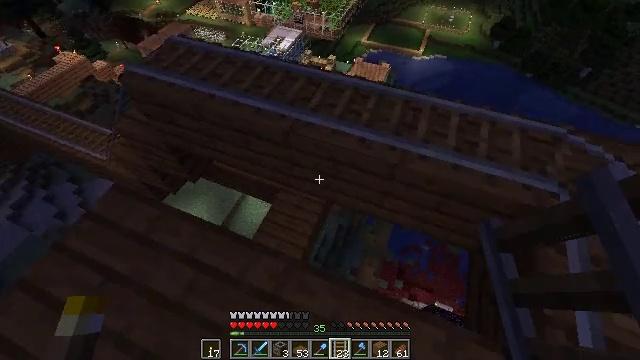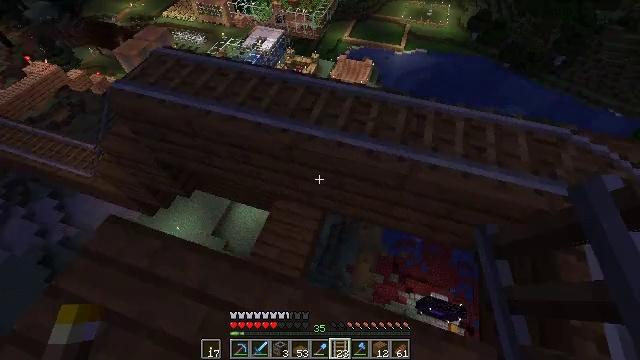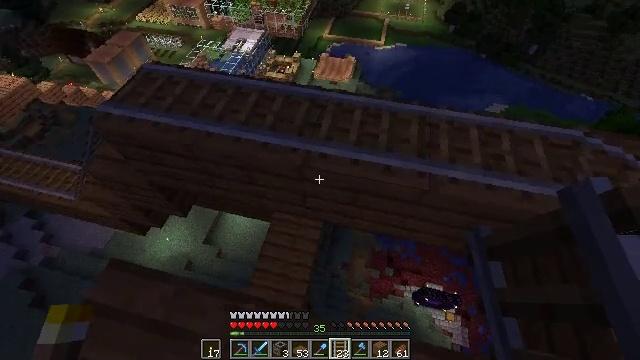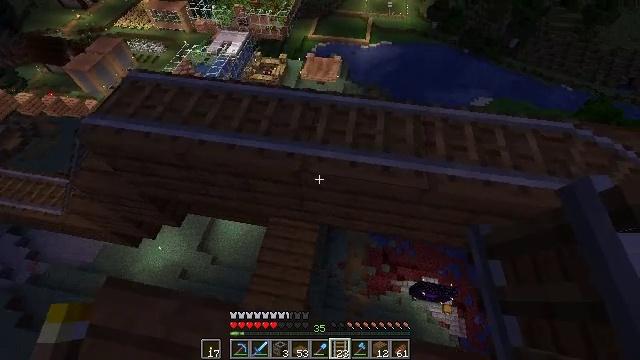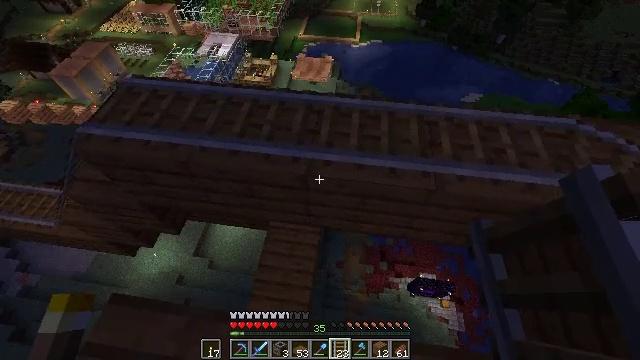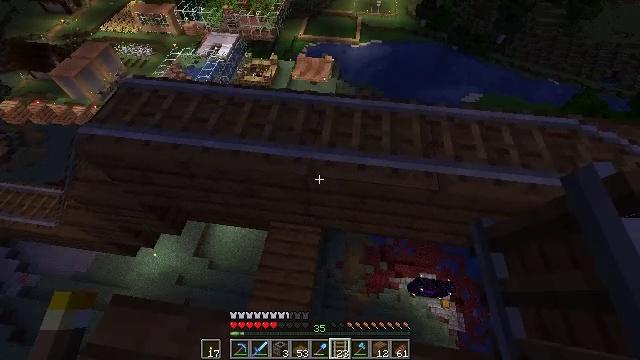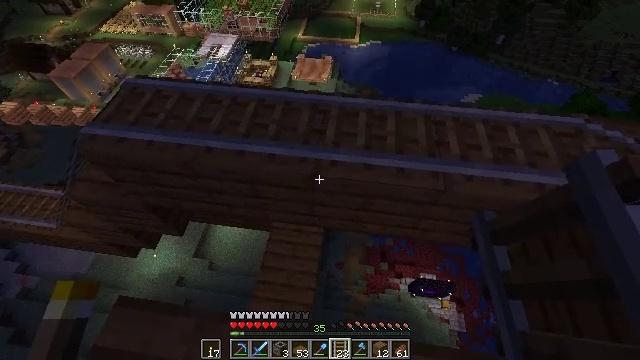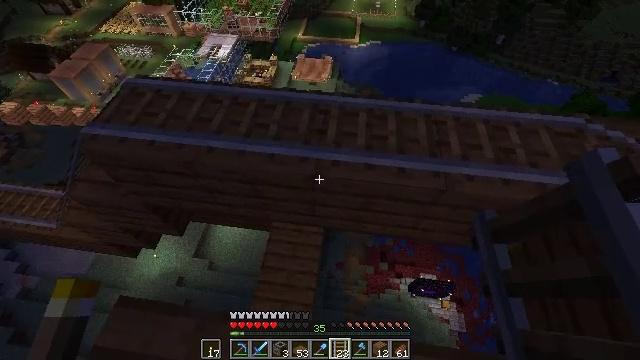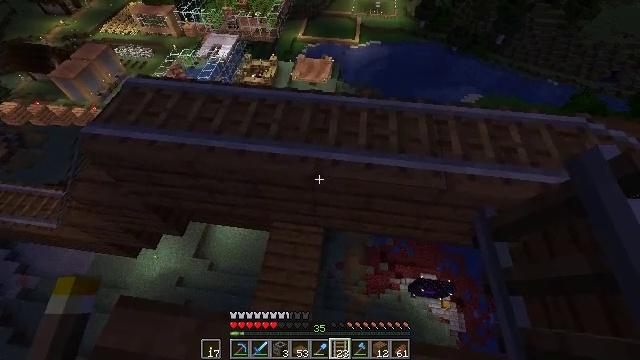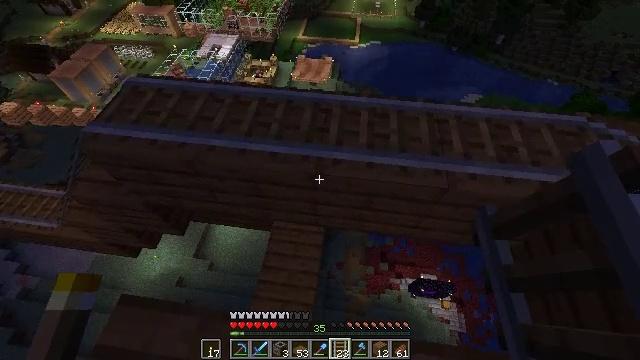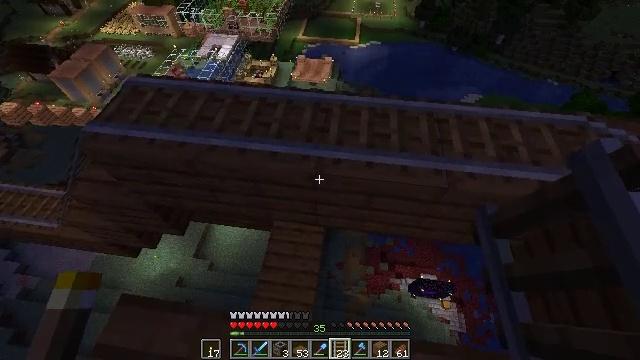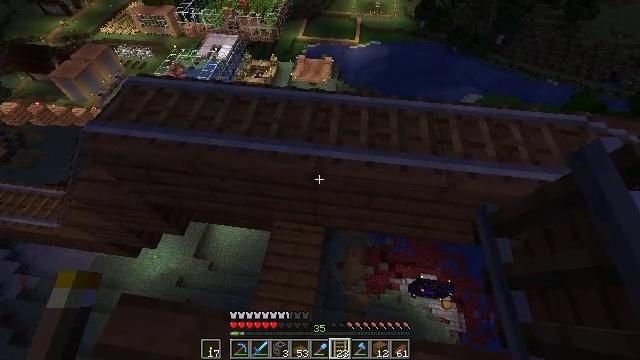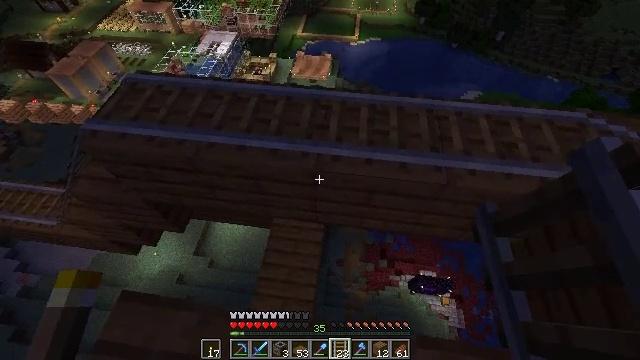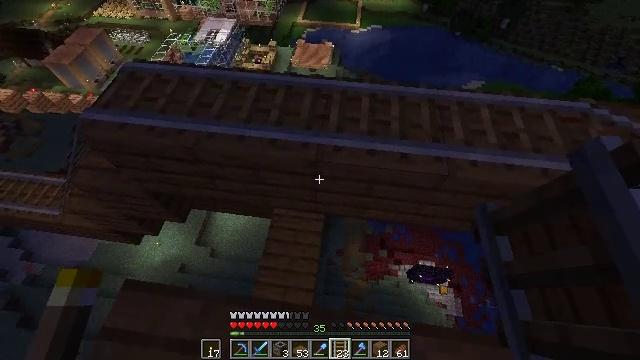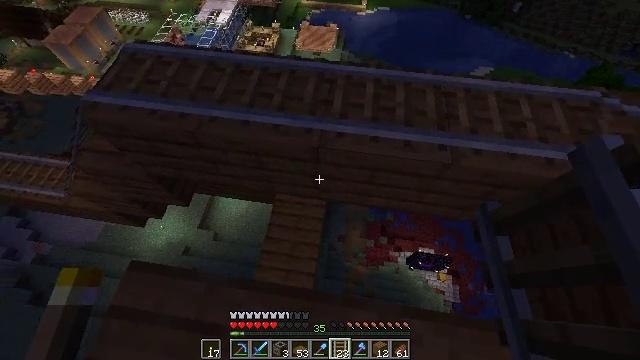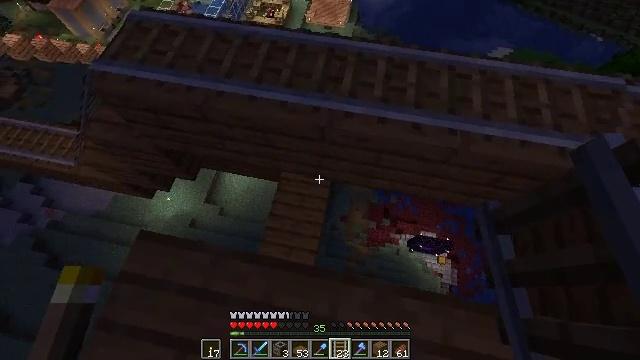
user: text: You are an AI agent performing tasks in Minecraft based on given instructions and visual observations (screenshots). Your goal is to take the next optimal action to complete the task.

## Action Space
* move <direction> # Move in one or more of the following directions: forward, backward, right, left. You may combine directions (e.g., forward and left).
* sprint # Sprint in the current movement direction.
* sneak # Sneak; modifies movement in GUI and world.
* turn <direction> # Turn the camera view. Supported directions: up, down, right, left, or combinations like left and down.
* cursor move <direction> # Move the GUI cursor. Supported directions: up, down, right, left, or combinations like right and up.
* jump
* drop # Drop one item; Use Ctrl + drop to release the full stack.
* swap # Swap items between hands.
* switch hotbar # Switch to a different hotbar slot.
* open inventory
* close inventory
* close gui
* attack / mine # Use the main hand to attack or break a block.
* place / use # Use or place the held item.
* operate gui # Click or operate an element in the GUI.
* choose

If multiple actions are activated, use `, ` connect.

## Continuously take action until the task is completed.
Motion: motion action
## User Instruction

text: Use the crafting table to craft rabbit stew.
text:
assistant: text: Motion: move forward and move left, turn right
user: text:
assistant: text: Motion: move forward and move left, turn right
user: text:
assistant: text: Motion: turn right
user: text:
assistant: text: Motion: turn right
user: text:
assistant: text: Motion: no_op
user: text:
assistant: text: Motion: no_op
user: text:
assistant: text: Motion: no_op
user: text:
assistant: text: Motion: no_op
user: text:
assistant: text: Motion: no_op
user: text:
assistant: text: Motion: no_op
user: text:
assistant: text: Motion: no_op
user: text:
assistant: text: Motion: no_op
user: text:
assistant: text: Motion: turn down
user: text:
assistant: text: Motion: turn left and down
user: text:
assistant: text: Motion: turn left and down
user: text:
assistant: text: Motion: turn left and down
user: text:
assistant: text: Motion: move forward, turn left and down
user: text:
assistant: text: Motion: move forward, turn left and down
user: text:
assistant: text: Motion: move forward, turn left
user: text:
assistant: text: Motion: move forward
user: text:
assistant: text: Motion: move forward
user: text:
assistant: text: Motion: move forward
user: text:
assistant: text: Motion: move forward, turn right
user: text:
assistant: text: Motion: no_op
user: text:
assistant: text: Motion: no_op
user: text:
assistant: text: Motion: no_op
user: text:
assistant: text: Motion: turn right
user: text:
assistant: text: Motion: turn right
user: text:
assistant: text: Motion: turn right
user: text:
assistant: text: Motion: turn right